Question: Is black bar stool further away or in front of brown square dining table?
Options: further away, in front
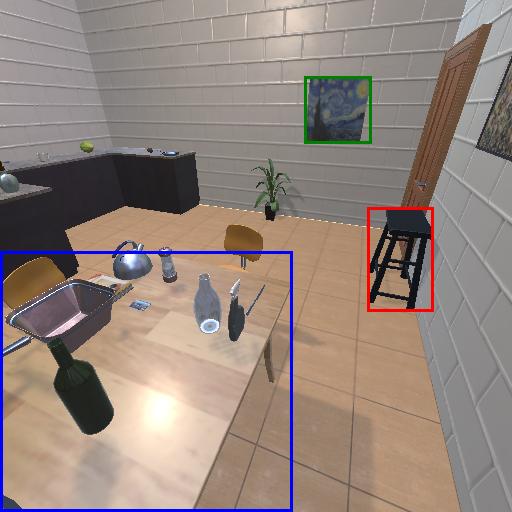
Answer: further away